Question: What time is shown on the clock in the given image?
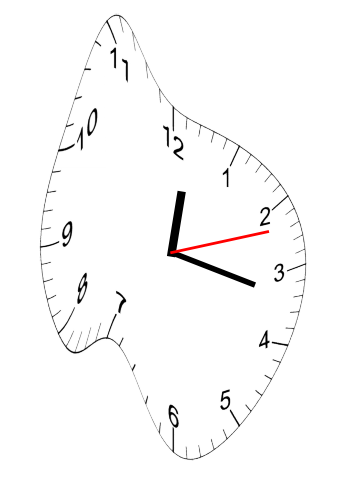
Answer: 12:17:12